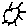
Label: sun